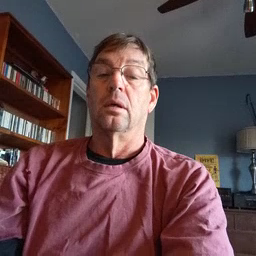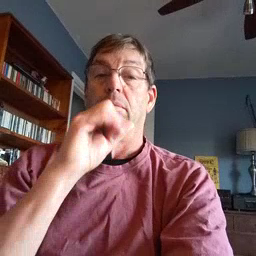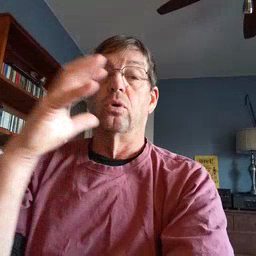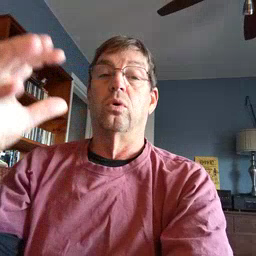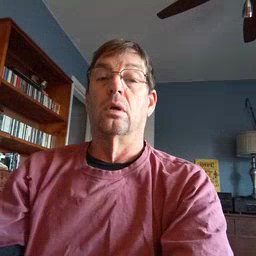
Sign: balloon